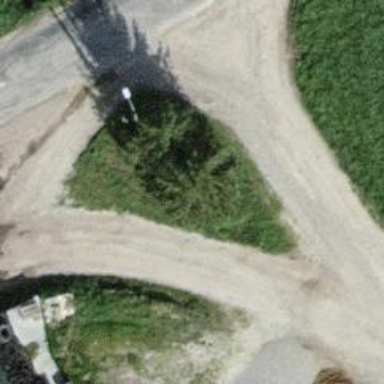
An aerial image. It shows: Dirt driveway that serves as road.